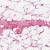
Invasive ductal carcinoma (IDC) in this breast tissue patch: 0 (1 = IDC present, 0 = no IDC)